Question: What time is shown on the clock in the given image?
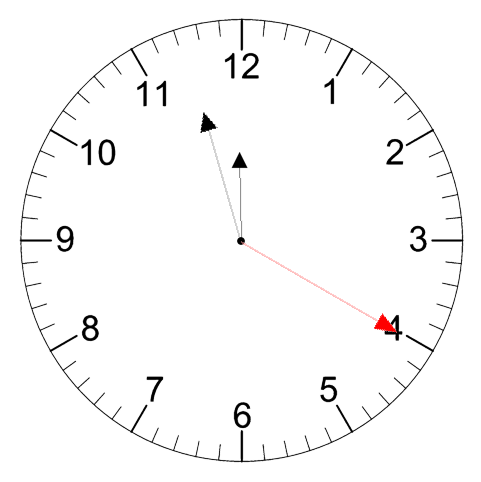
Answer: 11:57:20